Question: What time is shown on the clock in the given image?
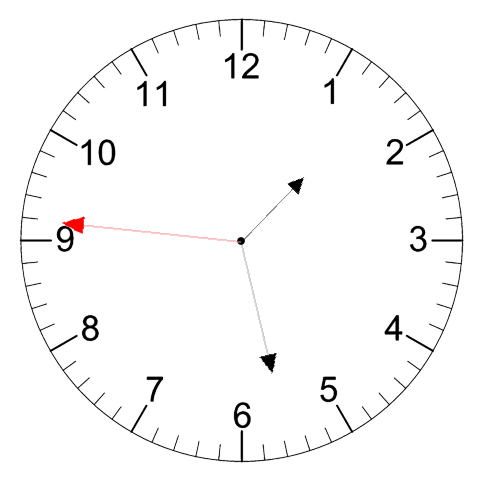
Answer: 01:27:46